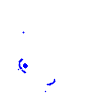
Particle: kaon